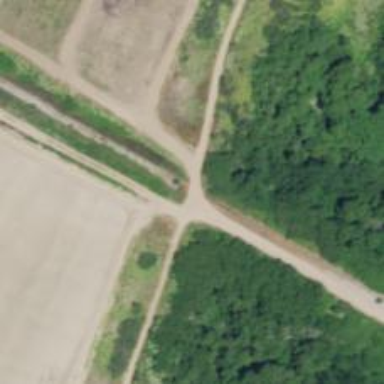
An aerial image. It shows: Railway crossing.